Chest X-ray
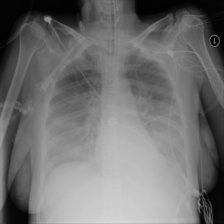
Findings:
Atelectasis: negative
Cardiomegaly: negative
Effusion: positive
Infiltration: negative
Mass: negative
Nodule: negative
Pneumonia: negative
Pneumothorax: negative
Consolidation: negative
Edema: negative
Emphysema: negative
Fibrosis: negative
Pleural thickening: negative
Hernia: negative